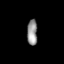
Tissue: lung
Cell type: Others
Senescence score: 0.2349
Nuclear area (px): 259
Mean DAPI intensity: 146.819